Interaction volume radius: 10 \u00c5
Interaction volume height: 40 \u00c5
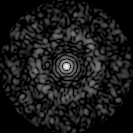
Disorder parameter: 0.8274